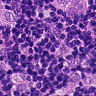
Metastatic tissue present: yes